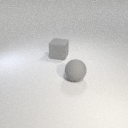
large gray rubber cube behind large gray rubber sphere